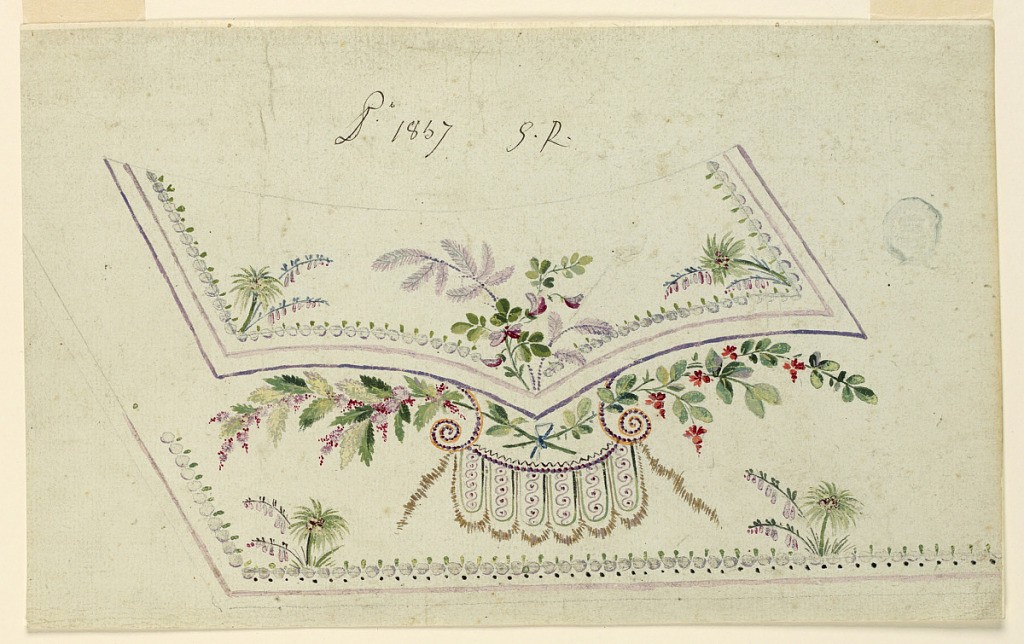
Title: Design for the Embroidery of a Man's Waistcoat of Pattern No. 1857 of the "Fabrique de St. Ruf"
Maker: Fabrique de Saint Ruf, Lyon, France
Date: ca. 1785
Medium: Graphite, brush and gouache on grayish paper.
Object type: Drawing
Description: Left bottom corner. Flower boughs and lambrequins suspended from spirals beneath the pocket. The pocket and the outer edges are decorated with palms and plants emerging from rows of beads and strokes. A bunch of flowers is in the center of the pocket.